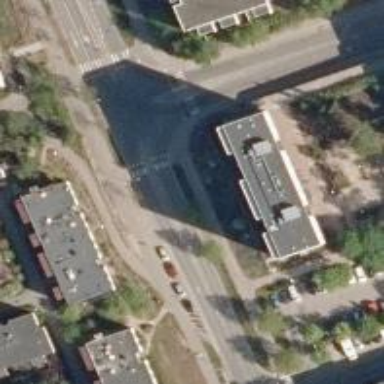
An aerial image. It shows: Marked crossing with pedestrian island.